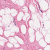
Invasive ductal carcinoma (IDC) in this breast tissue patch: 0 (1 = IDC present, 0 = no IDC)